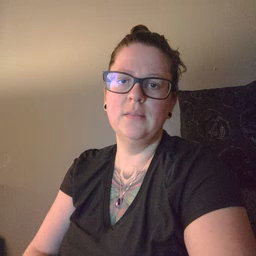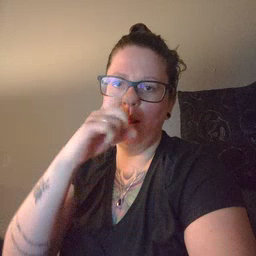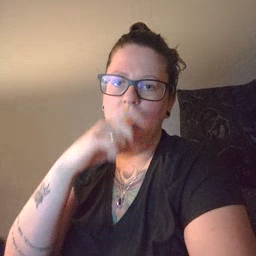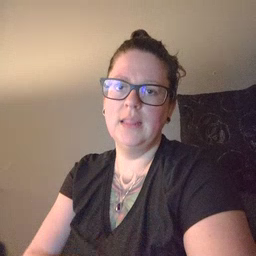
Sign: doll